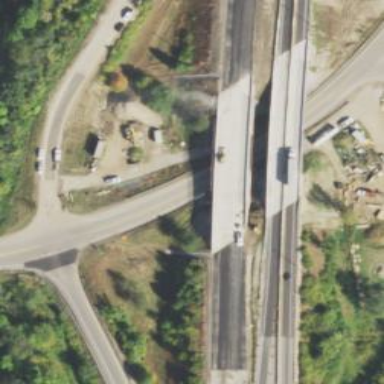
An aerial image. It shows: Bridge over trunk highway that serves as motorroad expressway.